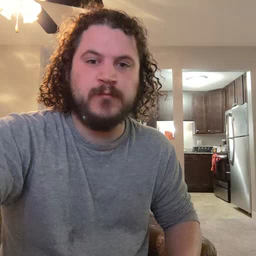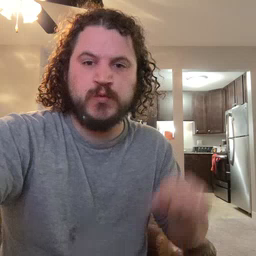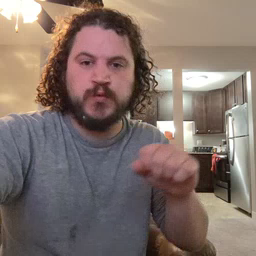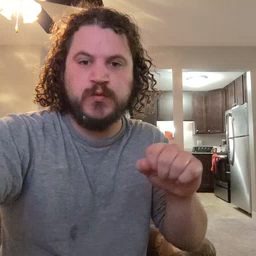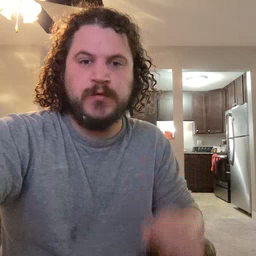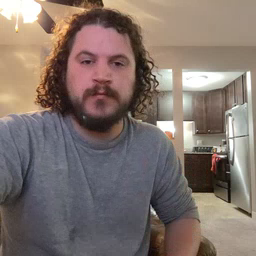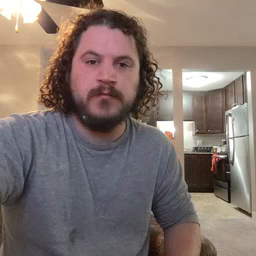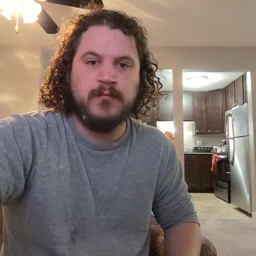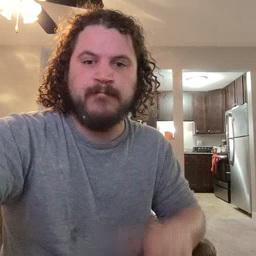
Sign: shoe